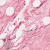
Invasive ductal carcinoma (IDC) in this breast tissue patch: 0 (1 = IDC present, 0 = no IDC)